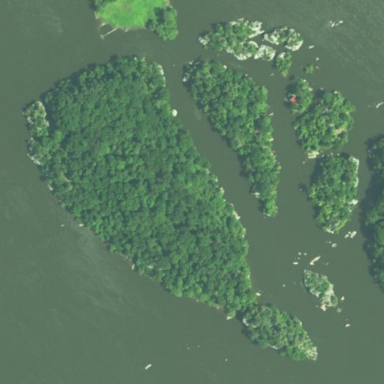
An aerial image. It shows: Islet covered with woodland.